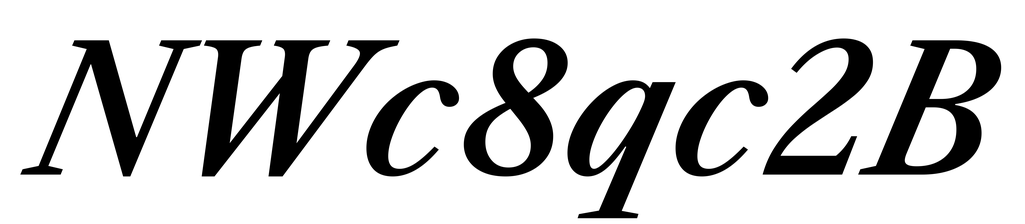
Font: LibreCaslonText-Italic_SemiBold_Italic